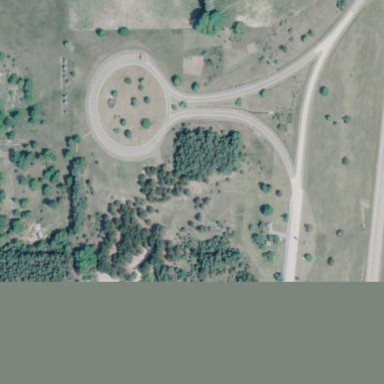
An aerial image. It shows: Rest area on the road.